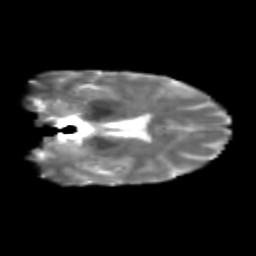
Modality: T2w
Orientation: coronal
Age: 40
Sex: female
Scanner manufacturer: siemens
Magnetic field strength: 3 T
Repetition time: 1.8 s
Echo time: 0.07 s